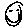
Label: smiley face